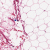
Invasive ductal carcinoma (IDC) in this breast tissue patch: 0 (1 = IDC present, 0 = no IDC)